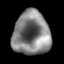
Tissue: lung
Cell type: T cells
Senescence score: 0.1587
Nuclear area (px): 1588
Mean DAPI intensity: 128.593